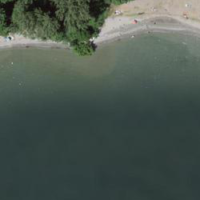
EUNIS habitat code: 14
Species observed at this site:
Allium ursinum
Aix galericulata
Turdus merula
Cygnus olor
Anas platyrhynchos
Larus canus